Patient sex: F
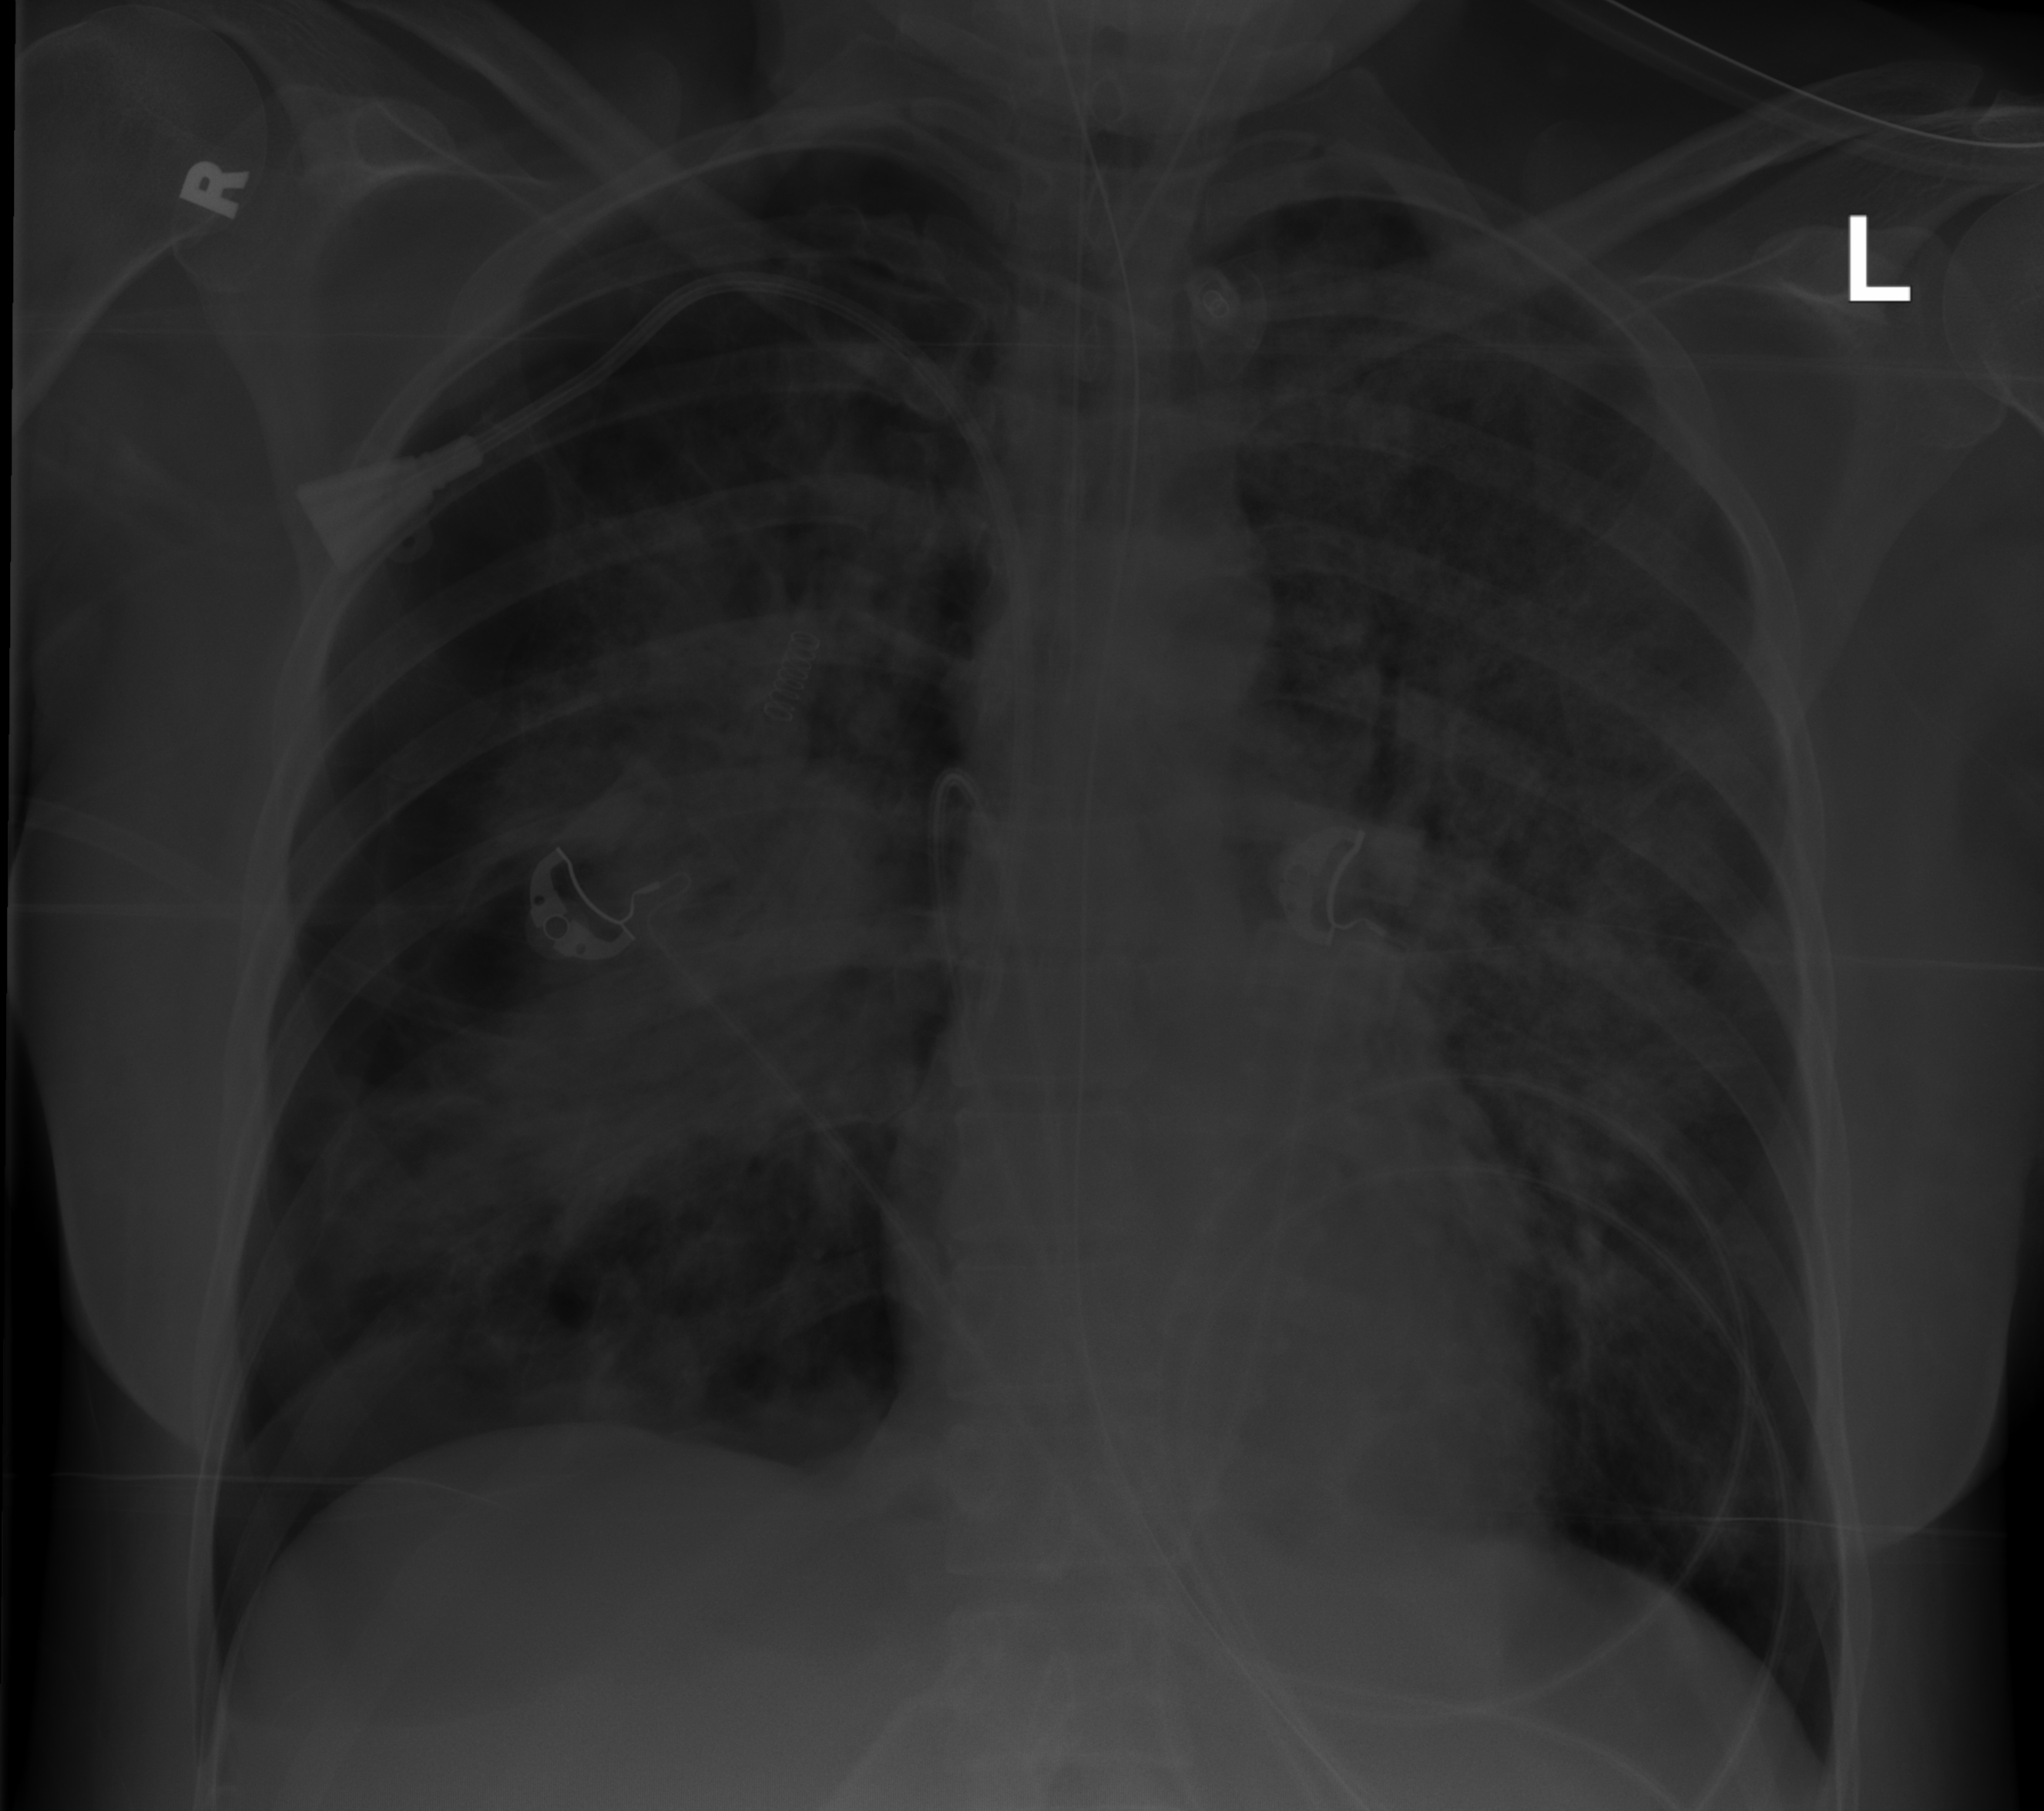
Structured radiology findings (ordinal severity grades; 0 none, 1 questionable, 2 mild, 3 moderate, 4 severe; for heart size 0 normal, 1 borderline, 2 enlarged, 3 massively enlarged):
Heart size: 0
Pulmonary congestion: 0
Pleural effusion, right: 0
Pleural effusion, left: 0
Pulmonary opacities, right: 3
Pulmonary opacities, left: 3
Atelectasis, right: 0
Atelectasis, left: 0